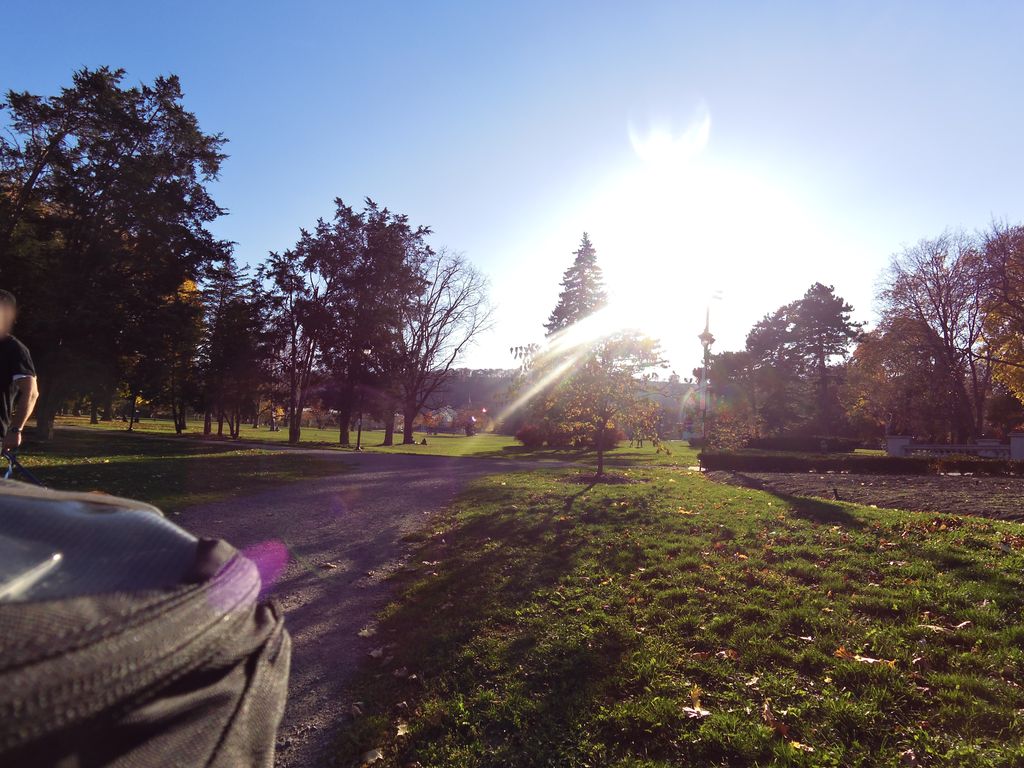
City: hamilton